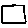
Label: square